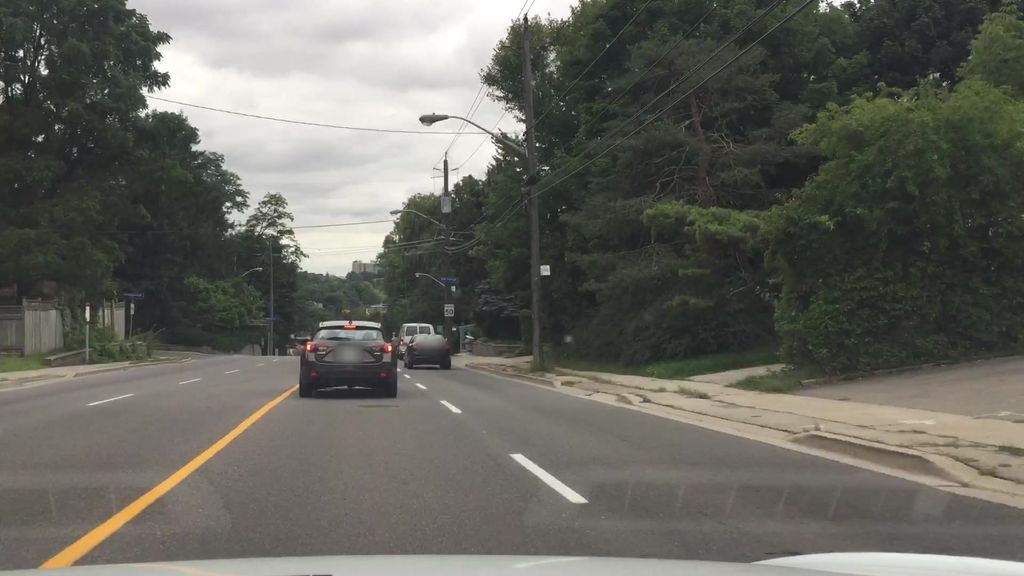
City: toronto